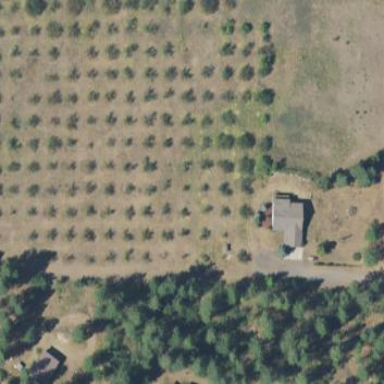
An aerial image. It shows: Orchard.